Interaction volume radius: 10 \u00c5
Interaction volume height: 25 \u00c5
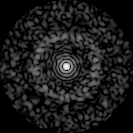
Disorder parameter: 0.8465